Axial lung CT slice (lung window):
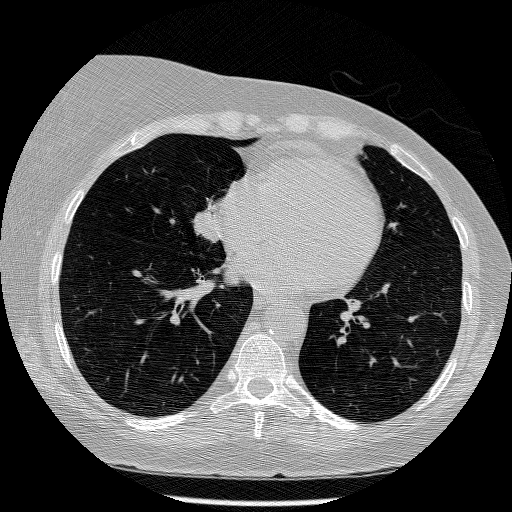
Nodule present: yes
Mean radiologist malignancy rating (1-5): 5